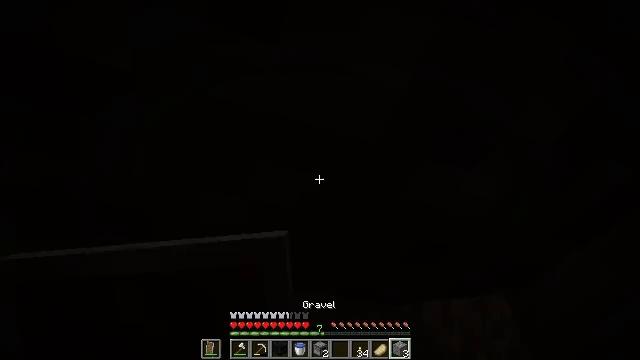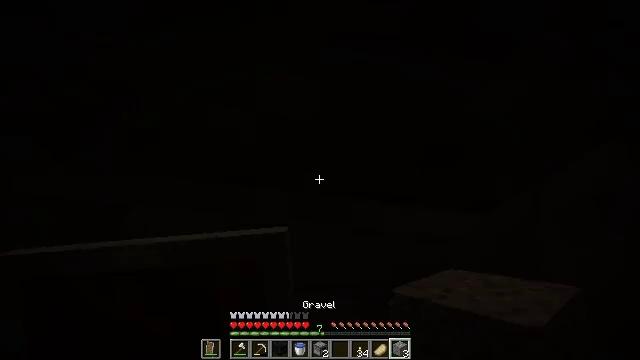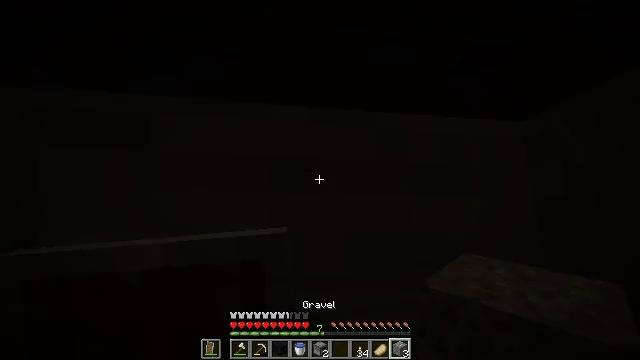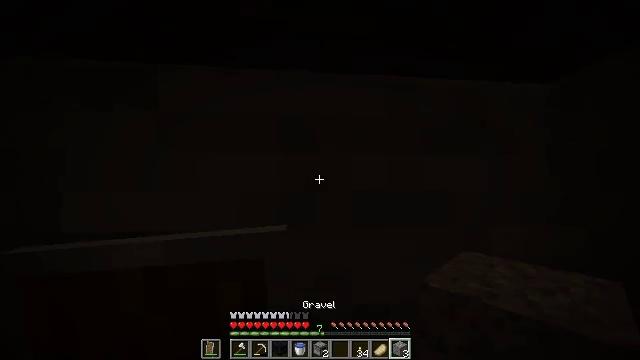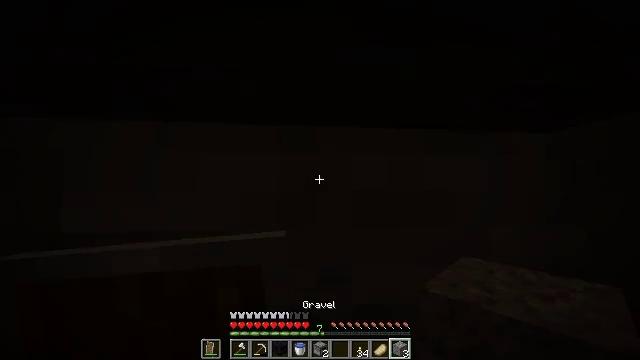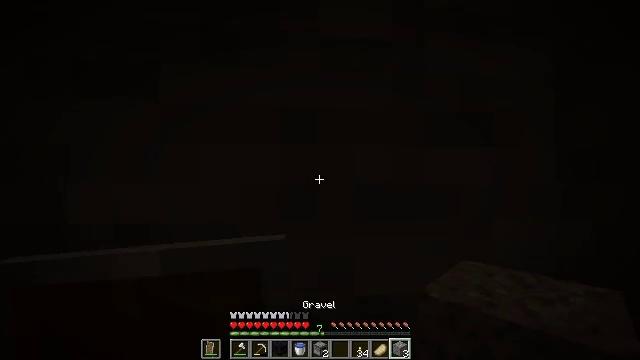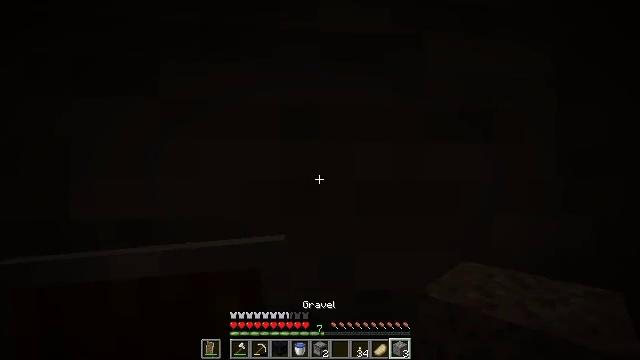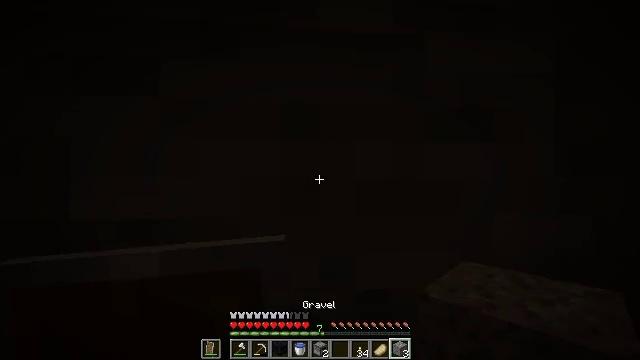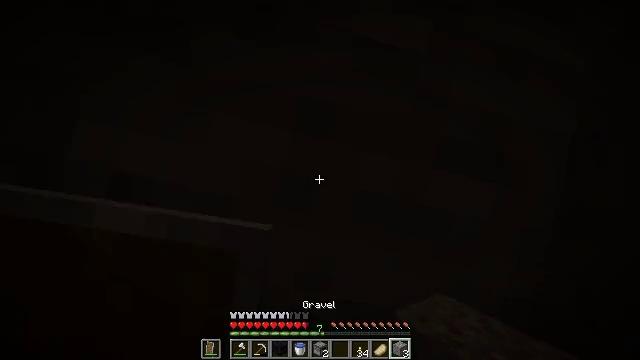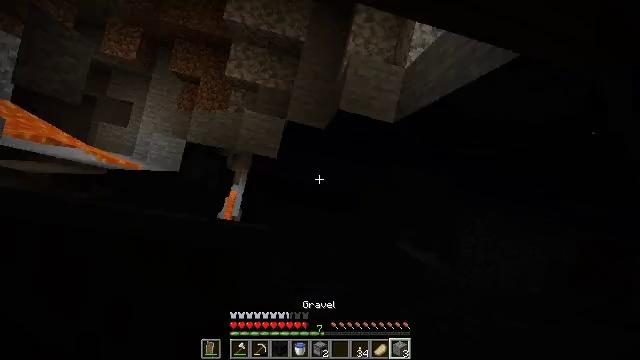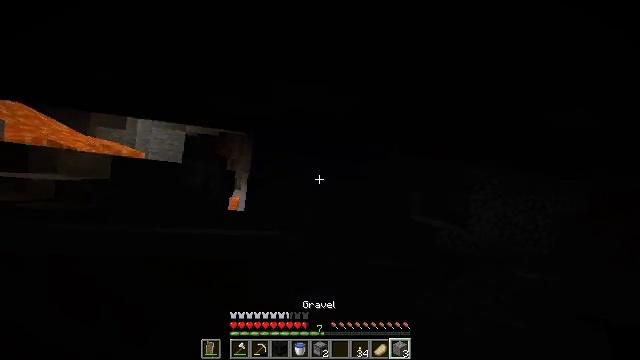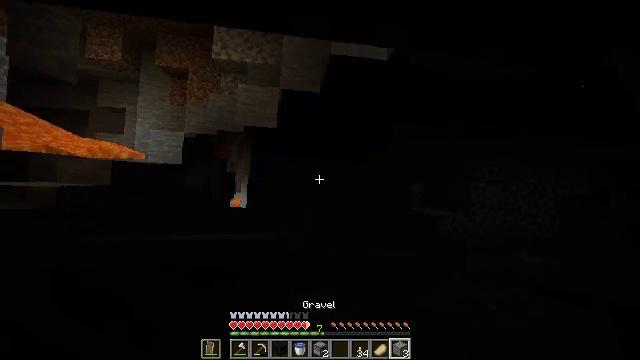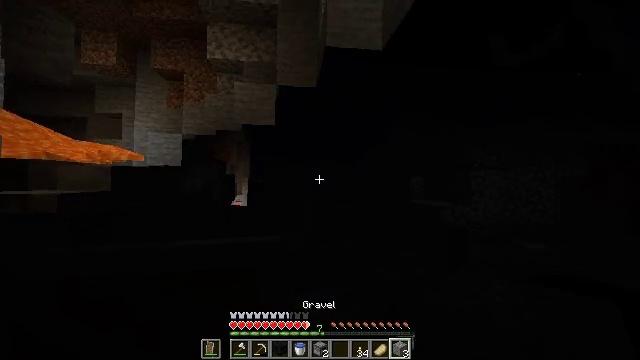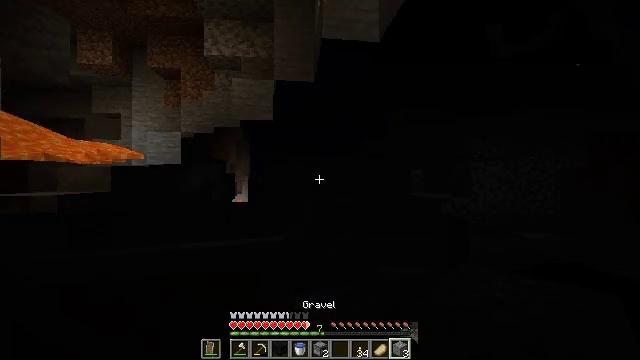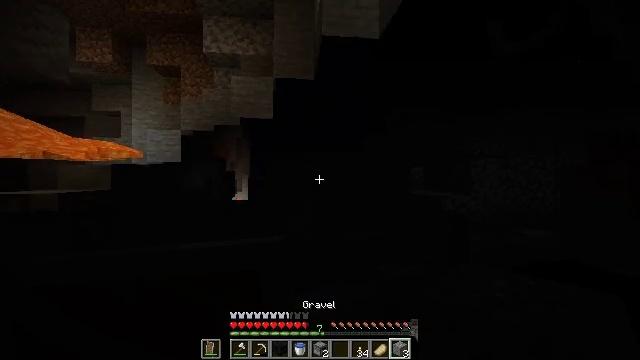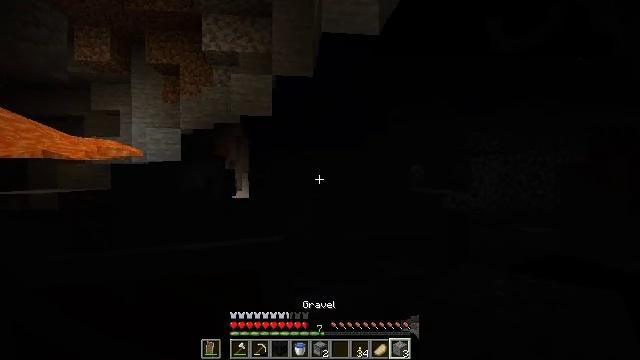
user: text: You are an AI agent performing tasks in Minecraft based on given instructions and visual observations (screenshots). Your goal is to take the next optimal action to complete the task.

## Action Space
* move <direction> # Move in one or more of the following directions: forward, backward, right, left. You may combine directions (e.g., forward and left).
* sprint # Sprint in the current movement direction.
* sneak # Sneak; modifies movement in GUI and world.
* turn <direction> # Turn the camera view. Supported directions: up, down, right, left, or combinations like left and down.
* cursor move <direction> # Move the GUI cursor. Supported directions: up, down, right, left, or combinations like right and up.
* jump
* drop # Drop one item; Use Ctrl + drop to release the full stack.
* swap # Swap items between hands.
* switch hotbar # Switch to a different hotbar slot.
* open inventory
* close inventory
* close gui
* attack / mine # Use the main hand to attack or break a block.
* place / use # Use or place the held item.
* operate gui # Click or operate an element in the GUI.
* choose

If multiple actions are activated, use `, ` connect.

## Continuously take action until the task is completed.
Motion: motion action
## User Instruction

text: Break the composter to recycle it.
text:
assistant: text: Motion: turn left and down
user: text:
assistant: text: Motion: turn left and down
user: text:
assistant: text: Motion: turn left and down
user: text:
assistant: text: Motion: no_op
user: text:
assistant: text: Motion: turn down
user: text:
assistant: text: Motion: no_op
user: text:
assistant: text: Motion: no_op
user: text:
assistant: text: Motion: no_op
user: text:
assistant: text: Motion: no_op
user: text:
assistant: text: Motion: no_op
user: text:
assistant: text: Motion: no_op
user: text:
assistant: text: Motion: no_op
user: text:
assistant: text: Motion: no_op
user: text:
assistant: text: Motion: no_op
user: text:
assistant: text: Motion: no_op
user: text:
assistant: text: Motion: no_op
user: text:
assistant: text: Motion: turn down
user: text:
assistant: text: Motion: no_op
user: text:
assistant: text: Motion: turn left
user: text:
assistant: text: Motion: turn left
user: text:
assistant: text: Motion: turn left and up
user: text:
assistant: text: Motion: turn left and up
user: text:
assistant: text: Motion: turn left
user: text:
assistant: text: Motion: turn left and down
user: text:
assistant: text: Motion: turn down
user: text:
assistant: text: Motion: turn down
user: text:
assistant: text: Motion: turn down
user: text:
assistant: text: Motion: turn left and down
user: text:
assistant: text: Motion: turn left and down
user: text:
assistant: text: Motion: no_op